Question: I would like to know how to set Date values to MySQL database, using Java JDBC. Following is my code.
'''
String lastCrawlDate = "2014-01-28"
PreparedStatement p = con.prepareStatement("insert into JsonData (last_crawl_date) values(?))");
p.setDate(1, Date.valueOf(lastCrawlDate));
'''
As you can see, the 'lastCrawlDate' is a 'String' and in the format of 'yyyy/mm/dd'.
Following is how my table looks like and how the 'Date' field is defined.

How can I do this?
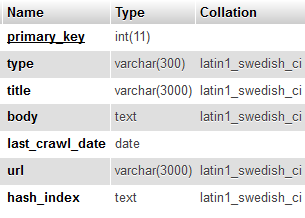
Answer: <URL> with date type fields. Use them
'''
String lastCrawlDate = "2014-01-28";
Date utilDate = new SimpleDateFormat("yyyy-MM-dd").parse(lastCrawlDate);
// because PreparedStatement#setDate(..) expects a java.sql.Date argument
java.sql.Date sqlDate = new java.sql.Date(utilDate.getTime());
Connection con = ...;
PreparedStatement p = con.prepareStatement("insert into JsonData (last_crawl_date) values(?))");
p.setDate(1, sqlDate);
'''